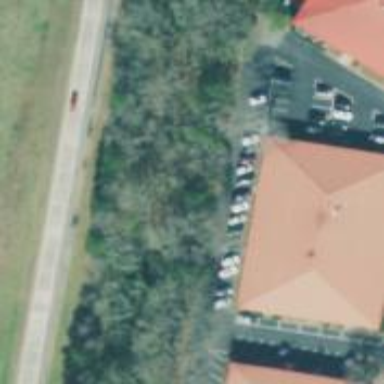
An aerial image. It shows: Office building.